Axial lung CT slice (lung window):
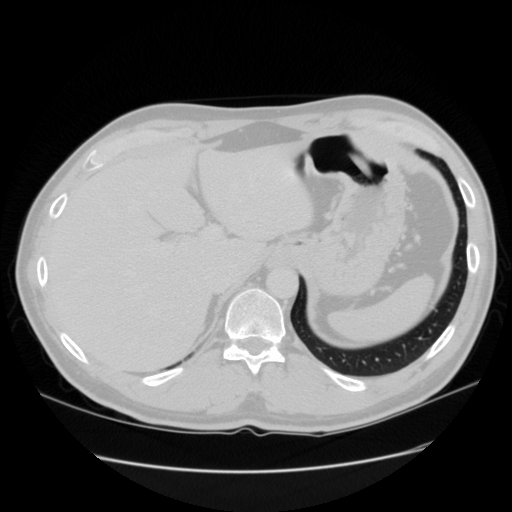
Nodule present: no